Interaction volume radius: 10 \u00c5
Interaction volume height: 10 \u00c5
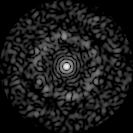
Disorder parameter: 0.8326